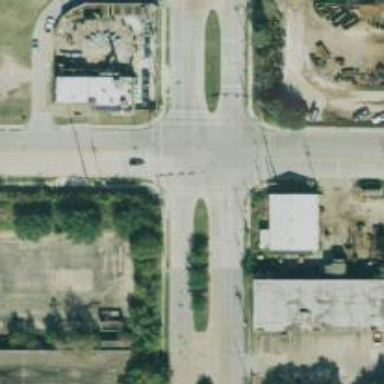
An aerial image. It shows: Crossing on the road with line markings.